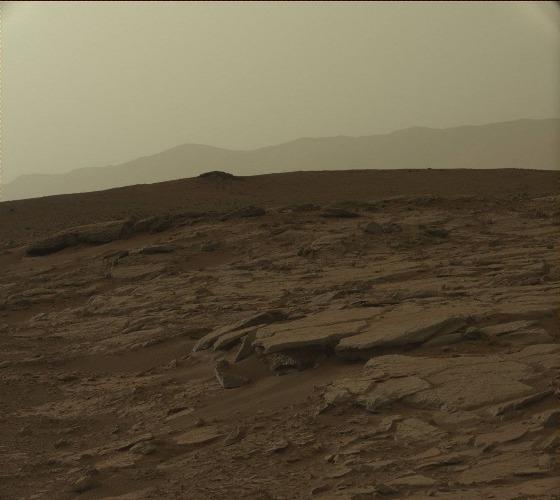
Terrain classes present: Bedrock, Gravel / Sand / Soil, Rock, Sky / Distant Mountains